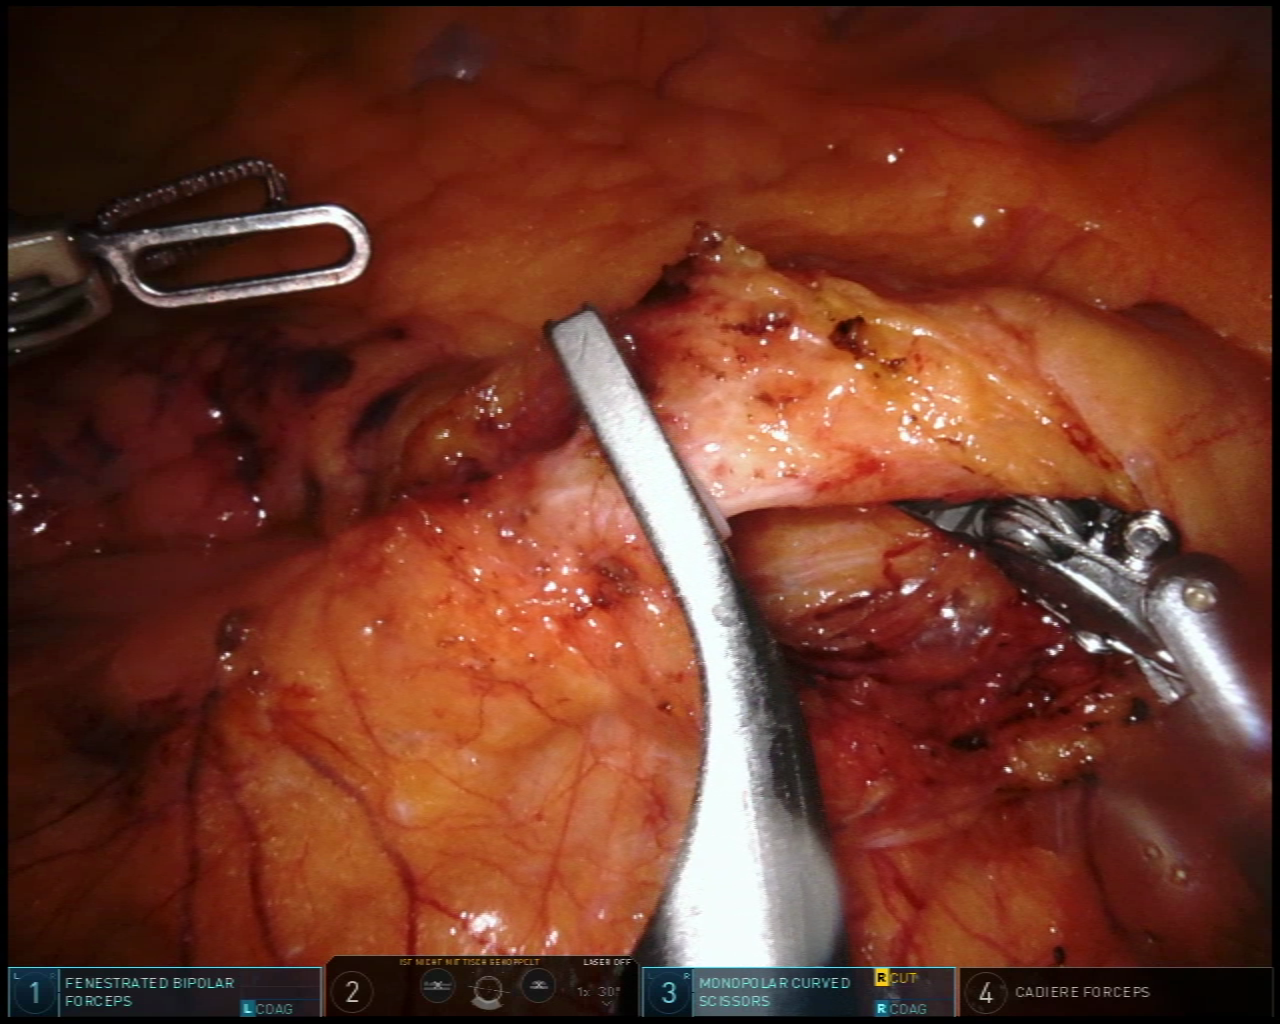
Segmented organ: inferior_mesenteric_artery
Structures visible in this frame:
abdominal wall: no
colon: yes
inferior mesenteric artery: yes
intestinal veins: no
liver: no
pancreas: no
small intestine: no
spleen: no
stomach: no
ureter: no
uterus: no
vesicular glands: no